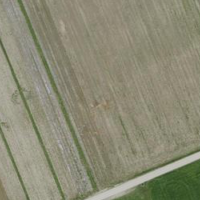
EUNIS habitat code: 52
Species observed at this site:
Cygnus olor